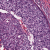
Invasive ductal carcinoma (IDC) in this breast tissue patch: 0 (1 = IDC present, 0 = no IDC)